Here is a 2-D grayscale rendering of raw bearing vibration samples (signal-to-image). Determine the bearing's health state. Answer with exactly one of: normal, inner_race, outer_race, ball.
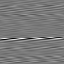
Answer: inner_race